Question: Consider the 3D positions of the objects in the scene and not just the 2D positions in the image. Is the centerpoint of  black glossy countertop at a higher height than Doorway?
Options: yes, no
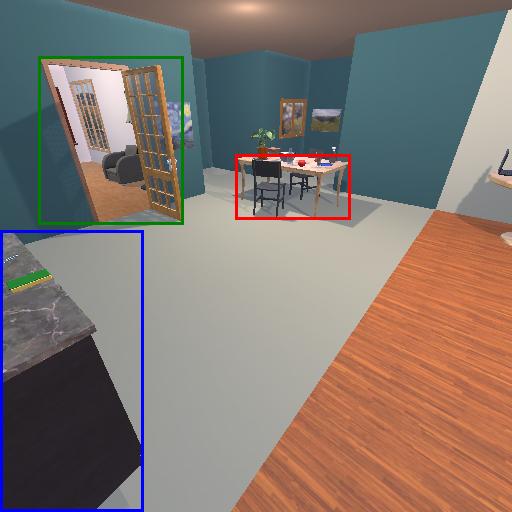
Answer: yes